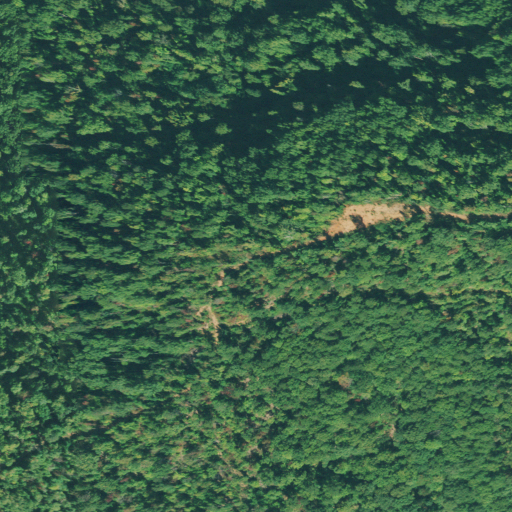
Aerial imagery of mountain in South Carolina named Watson Mountain containing deciduous forest, mixed forest, evergreen forest, and shrub